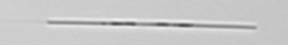
Label: Leptocylindrus